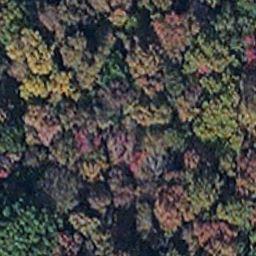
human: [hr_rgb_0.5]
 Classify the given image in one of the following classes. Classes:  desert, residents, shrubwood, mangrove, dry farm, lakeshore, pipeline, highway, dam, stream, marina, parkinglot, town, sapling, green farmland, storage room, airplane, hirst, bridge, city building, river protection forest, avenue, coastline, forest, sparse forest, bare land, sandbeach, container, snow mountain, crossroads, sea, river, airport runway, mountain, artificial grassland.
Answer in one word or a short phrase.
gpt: mangrove